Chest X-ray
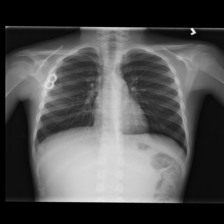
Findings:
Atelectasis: negative
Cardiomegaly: negative
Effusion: negative
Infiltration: negative
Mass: negative
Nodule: negative
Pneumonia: negative
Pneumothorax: negative
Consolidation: negative
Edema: negative
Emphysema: negative
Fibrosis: negative
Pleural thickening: negative
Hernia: negative